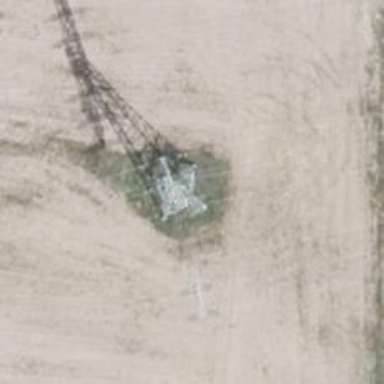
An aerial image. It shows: Power tower.